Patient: sex F, age 44
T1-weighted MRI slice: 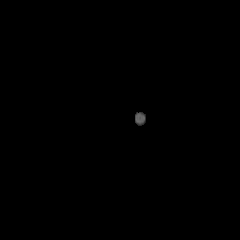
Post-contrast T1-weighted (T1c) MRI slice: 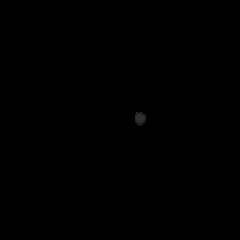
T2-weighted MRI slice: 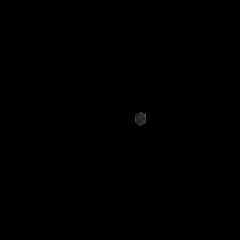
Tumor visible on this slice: no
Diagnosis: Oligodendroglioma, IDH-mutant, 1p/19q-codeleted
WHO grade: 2